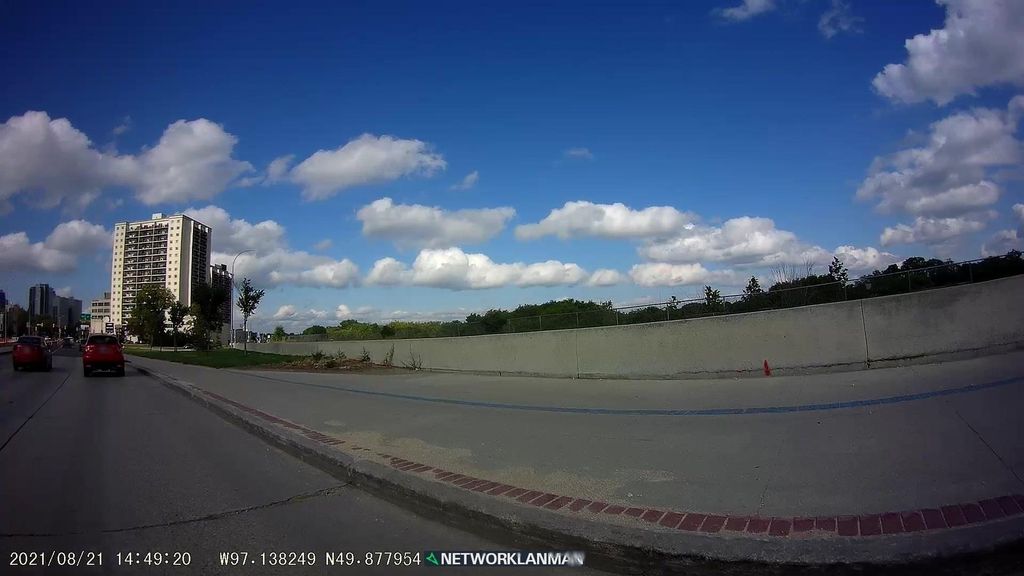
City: winnipeg